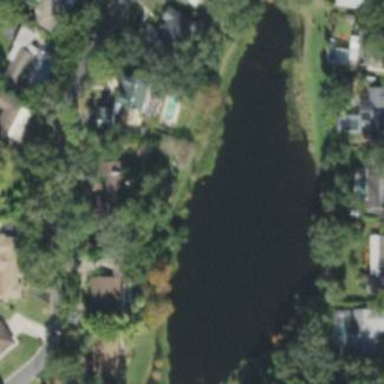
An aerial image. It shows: Pond surrounded by natural water.